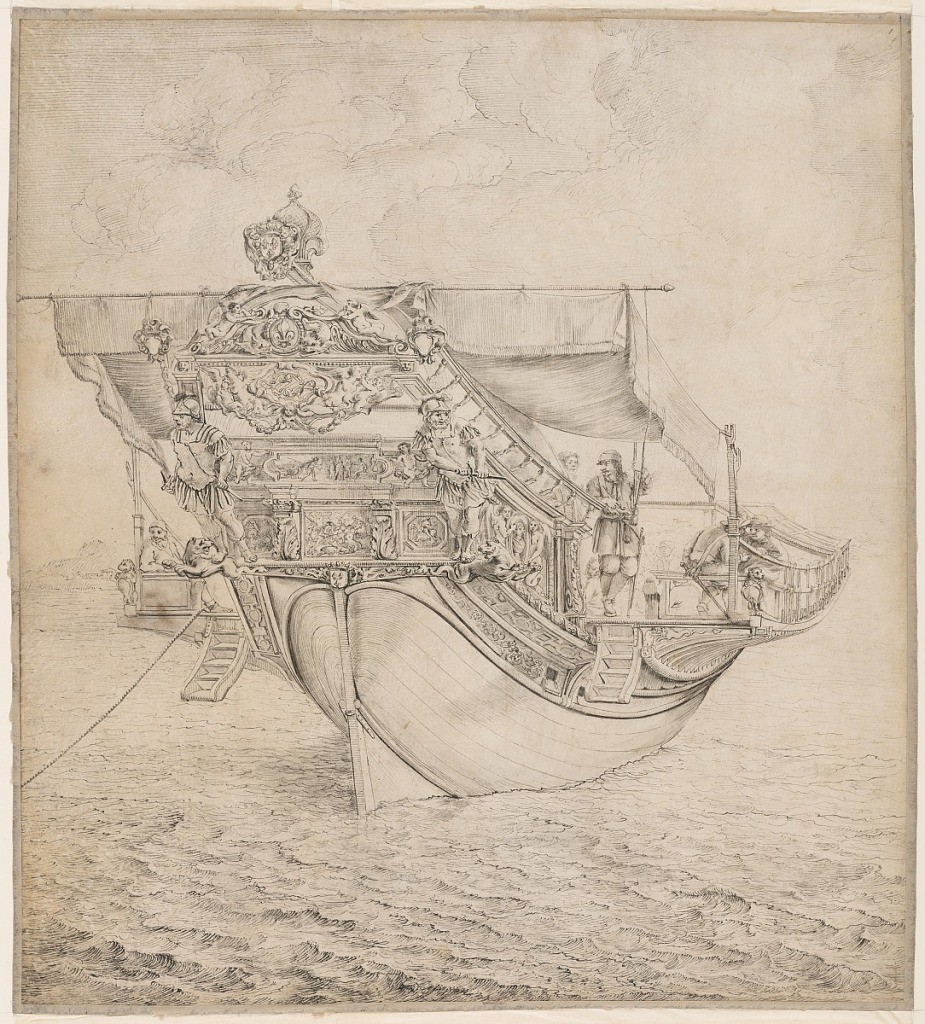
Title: A Royal French Galley Seen from the Stern
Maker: Pierre Puget, French, 1622 - 1694
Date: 1668–1669
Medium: Pen and brush and black ink, wash on vellum
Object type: Drawing
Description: Seen from the stern, a ship at anchor with sails lowered.  The stern is elaborately decorated with figures and scenes.  A royal coat of arms at top of the mast.  Figures shown seated or standing on the gun rails. Ladders lowered on two sides. Land visible in distance.